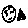
Label: moon